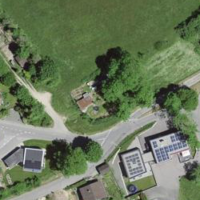
EUNIS habitat code: 55
Species observed at this site:
Symphoricarpos albus